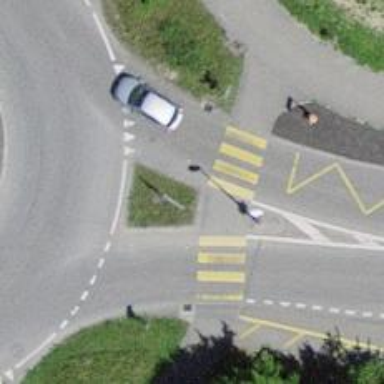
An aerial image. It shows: Uncontrolled zebra crossing with pedestrian island.